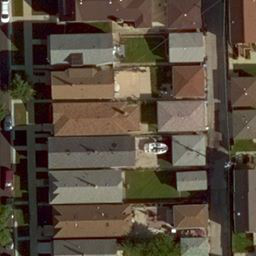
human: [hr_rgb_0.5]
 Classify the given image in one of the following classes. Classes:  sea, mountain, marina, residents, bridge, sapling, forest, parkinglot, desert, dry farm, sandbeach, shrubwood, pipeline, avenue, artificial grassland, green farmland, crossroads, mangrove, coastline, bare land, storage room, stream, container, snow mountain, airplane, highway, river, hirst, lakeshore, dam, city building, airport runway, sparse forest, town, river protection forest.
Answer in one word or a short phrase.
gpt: residents